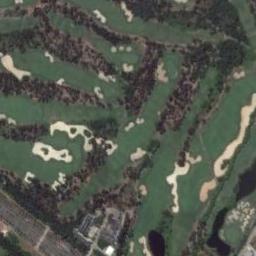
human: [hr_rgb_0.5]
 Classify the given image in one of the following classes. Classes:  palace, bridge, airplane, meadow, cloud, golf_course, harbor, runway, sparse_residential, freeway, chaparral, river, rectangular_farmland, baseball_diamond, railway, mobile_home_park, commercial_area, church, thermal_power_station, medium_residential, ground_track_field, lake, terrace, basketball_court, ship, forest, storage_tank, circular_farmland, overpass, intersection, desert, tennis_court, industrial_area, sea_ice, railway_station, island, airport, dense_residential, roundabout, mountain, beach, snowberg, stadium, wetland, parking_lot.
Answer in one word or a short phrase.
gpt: golf_course